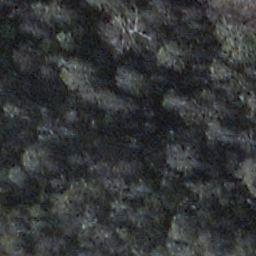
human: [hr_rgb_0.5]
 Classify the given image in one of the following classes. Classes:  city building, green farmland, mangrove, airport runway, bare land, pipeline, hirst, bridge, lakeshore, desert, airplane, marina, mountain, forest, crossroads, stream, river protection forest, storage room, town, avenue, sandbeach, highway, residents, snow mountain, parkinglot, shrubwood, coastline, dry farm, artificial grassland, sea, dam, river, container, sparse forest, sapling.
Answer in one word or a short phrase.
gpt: shrubwood